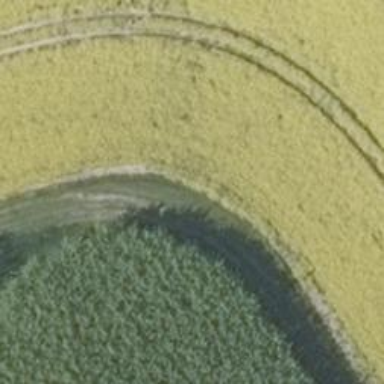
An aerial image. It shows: Grassy track with grade5 tracktype.